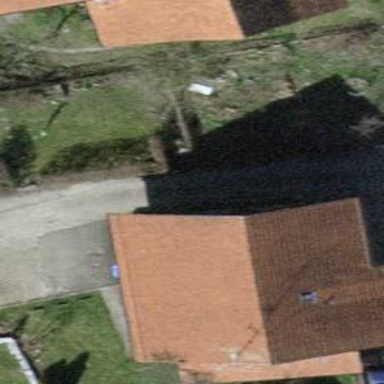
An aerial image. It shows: Detached building with gabled roof.